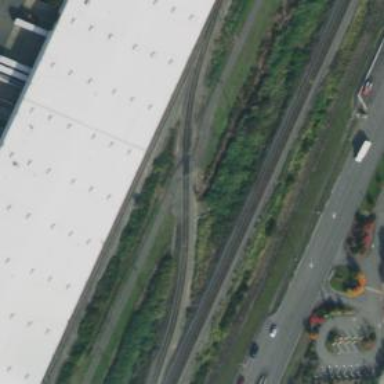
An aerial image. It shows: Railway crossing.